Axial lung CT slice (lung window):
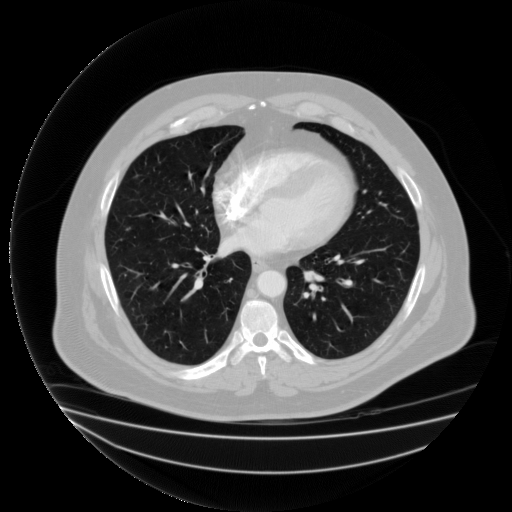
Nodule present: no